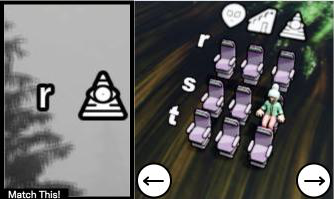
Task: seats
Answer: no